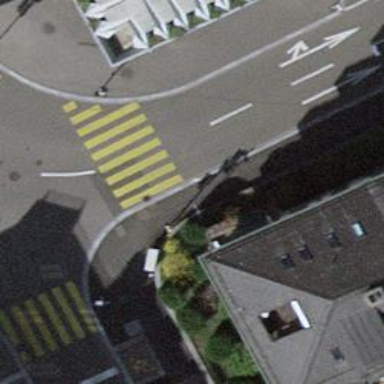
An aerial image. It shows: Crossing with traffic signals and zebra markings.